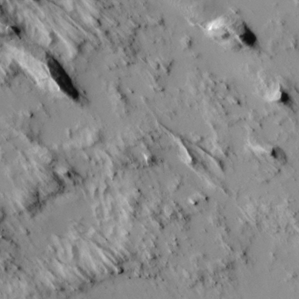
Label: non_frost